Field crop: maize
Growth stage: 2
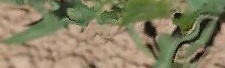
Species: maize